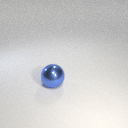
large blue metal sphere